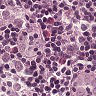
Metastatic tissue present: yes